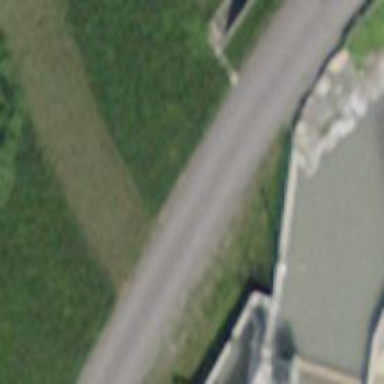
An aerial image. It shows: Tertiary road.